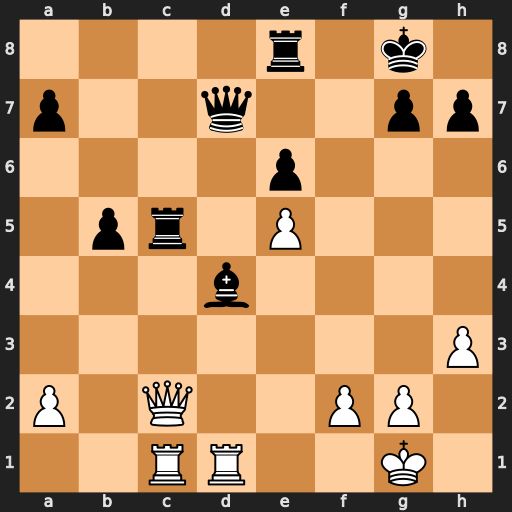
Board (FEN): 4r1k1/p2q2pp/4p3/1pr1P3/3b4/7P/P1Q2PP1/2RR2K1
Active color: w
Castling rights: -
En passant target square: -
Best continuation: Qxc5 Bxc5 Rxd7